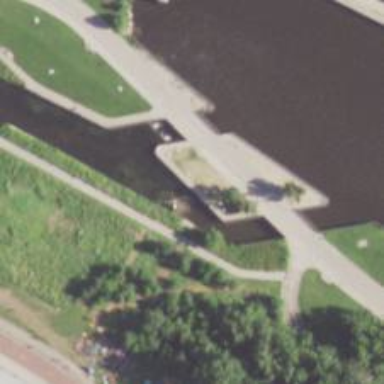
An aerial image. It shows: Weir along the waterway.